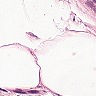
Metastatic tissue present: no